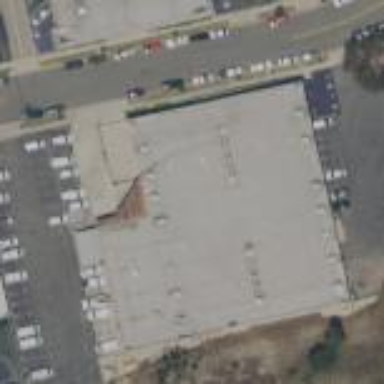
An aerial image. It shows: Industrial building.